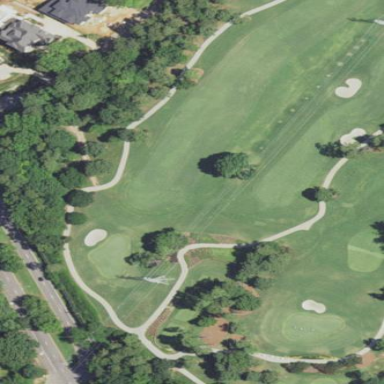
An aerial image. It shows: Grassy area designated as golf fairway.